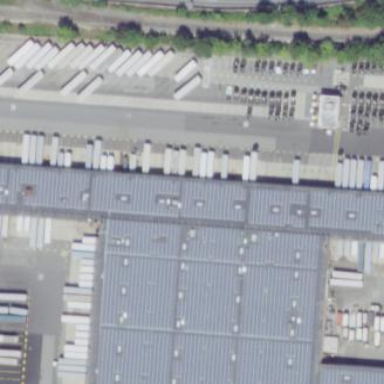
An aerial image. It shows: Building used as post depot.